Field crop: maize
Growth stage: 2
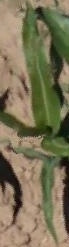
Species: maize